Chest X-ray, PA view. Patient: 66 years old, sex M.
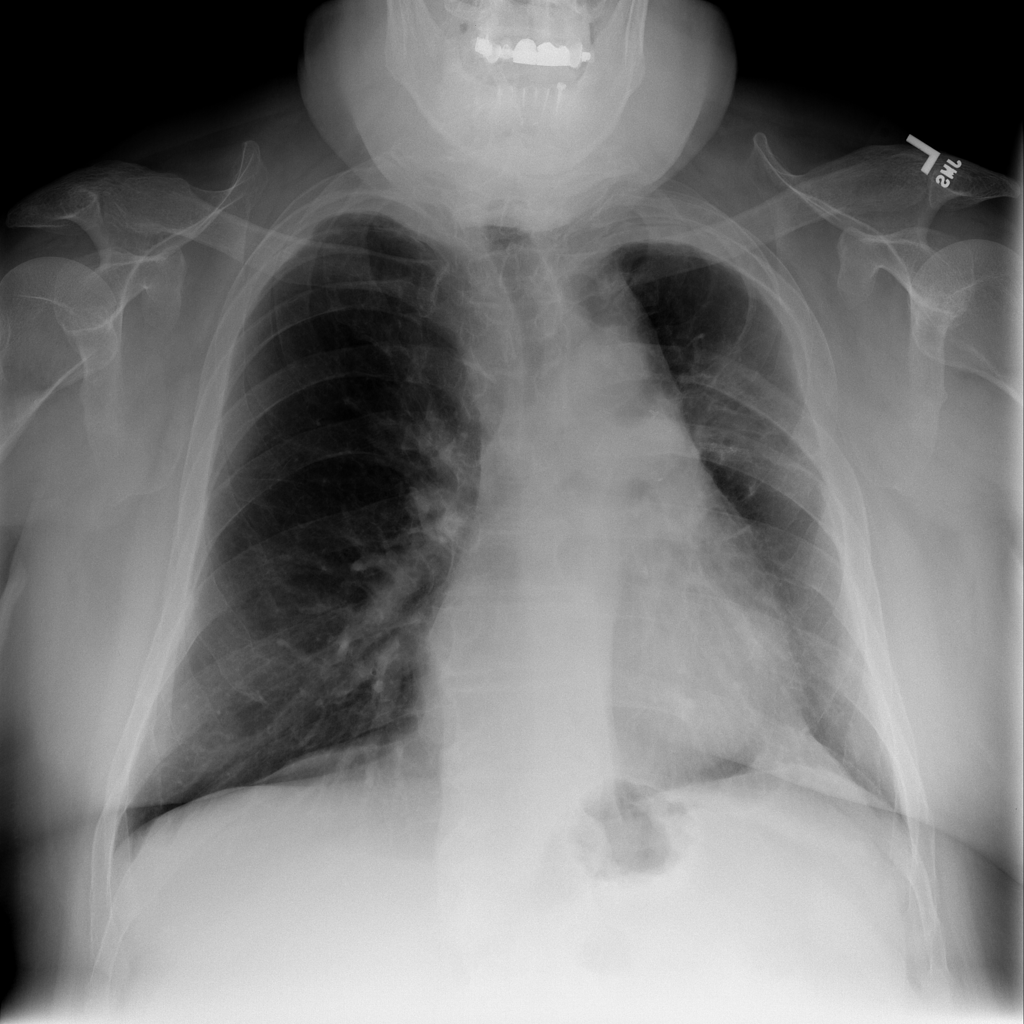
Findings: No Finding